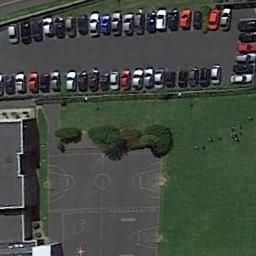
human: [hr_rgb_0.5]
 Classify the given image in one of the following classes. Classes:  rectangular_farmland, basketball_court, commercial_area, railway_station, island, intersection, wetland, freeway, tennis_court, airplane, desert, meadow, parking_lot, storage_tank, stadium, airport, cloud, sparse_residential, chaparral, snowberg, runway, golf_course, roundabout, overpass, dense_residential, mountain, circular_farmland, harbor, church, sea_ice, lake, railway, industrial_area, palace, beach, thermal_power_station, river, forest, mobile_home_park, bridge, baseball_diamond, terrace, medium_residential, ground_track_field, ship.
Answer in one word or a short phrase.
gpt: basketball_court